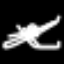
Label: line